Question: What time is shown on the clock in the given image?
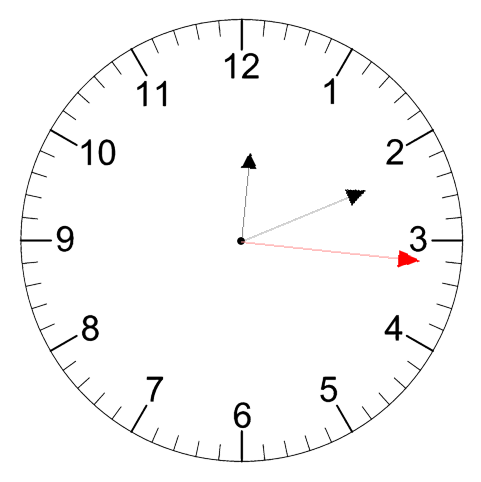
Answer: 12:11:16